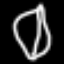
Label: leaf